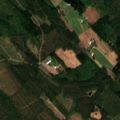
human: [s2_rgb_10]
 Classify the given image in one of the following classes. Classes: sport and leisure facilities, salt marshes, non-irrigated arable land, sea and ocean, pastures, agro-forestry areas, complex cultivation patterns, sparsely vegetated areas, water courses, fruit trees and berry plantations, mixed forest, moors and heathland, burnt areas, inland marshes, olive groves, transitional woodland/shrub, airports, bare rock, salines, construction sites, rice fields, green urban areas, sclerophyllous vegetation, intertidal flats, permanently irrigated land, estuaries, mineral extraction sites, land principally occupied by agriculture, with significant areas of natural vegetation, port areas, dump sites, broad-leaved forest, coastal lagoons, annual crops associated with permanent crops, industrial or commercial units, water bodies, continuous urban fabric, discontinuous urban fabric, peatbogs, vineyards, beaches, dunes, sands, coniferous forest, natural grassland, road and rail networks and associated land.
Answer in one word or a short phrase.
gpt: land principally occupied by agriculture, with significant areas of natural vegetation, coniferous forest, mixed forest, transitional woodland/shrub